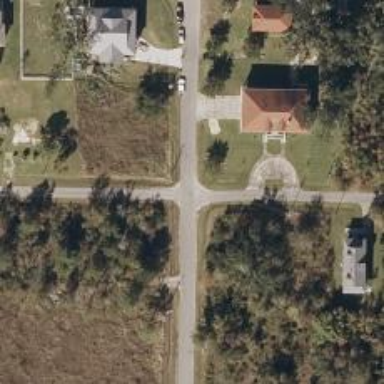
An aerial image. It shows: Residential road.